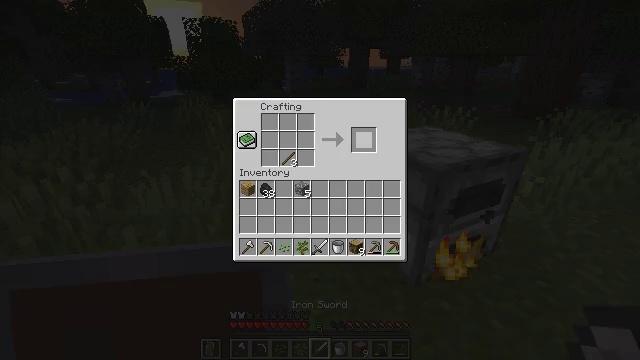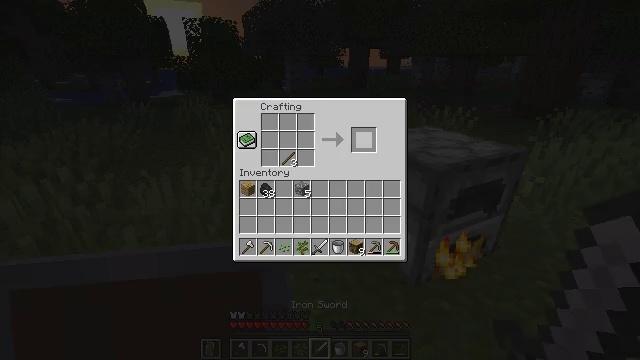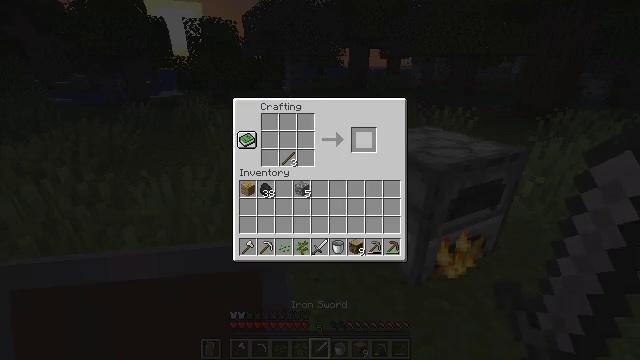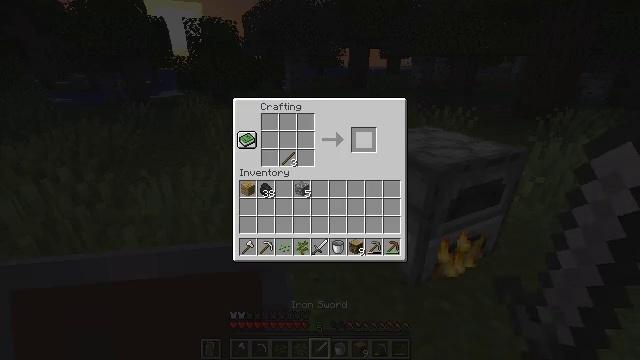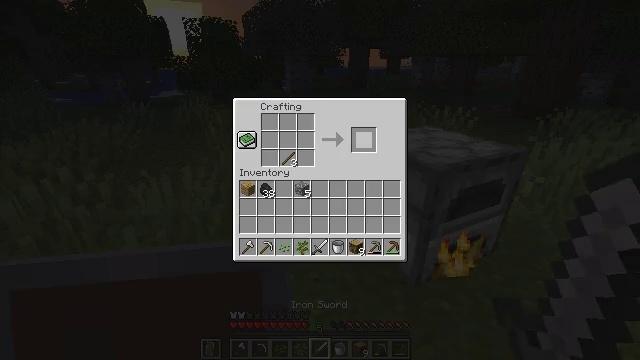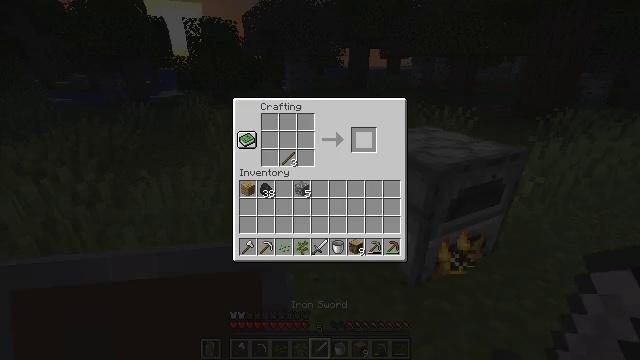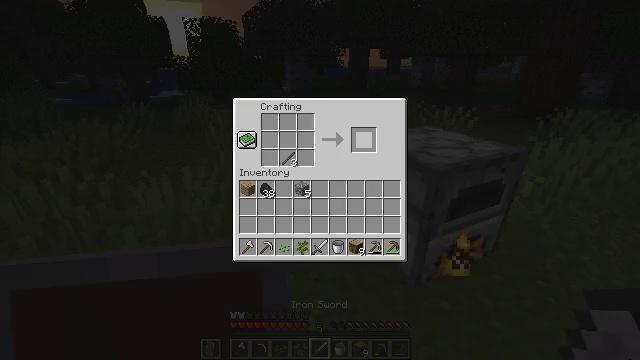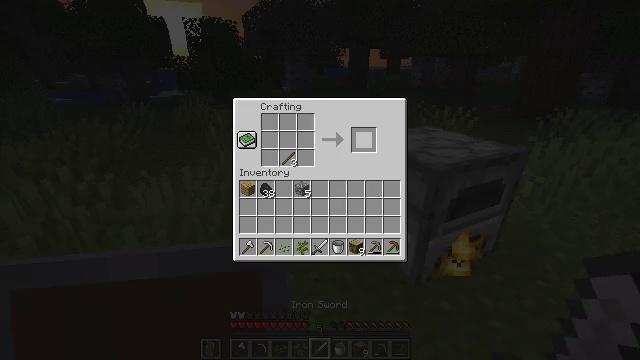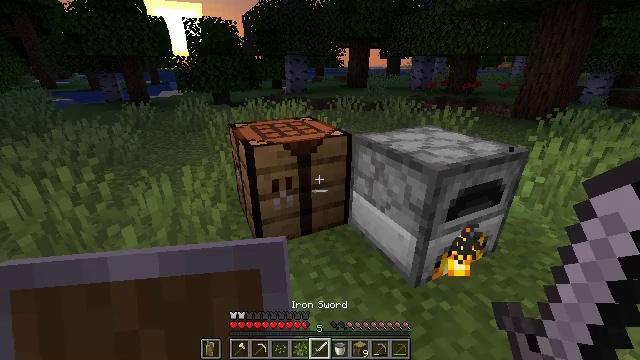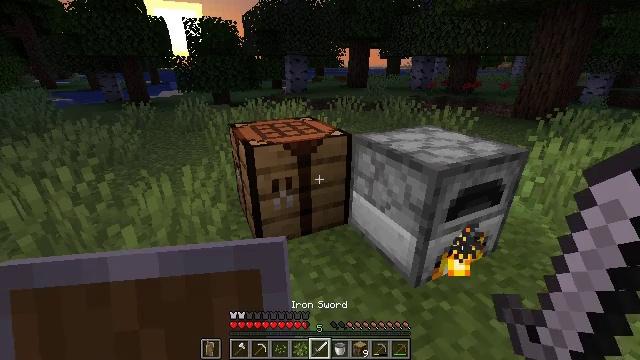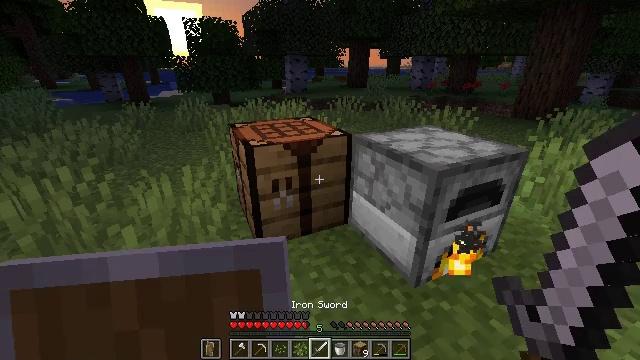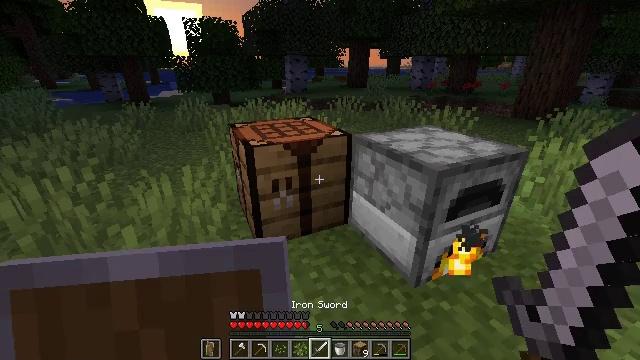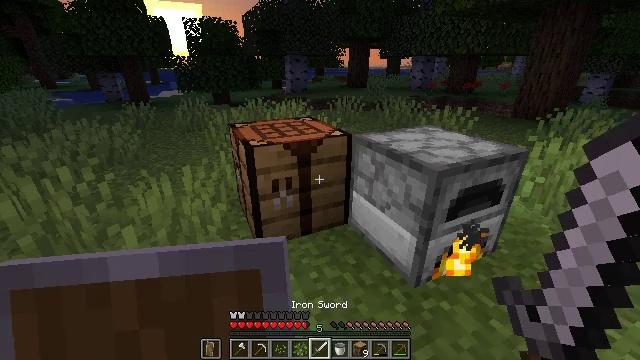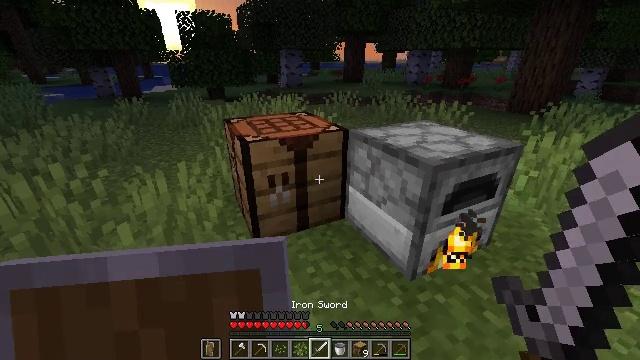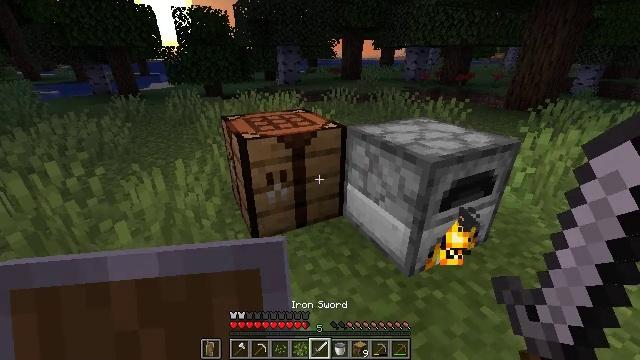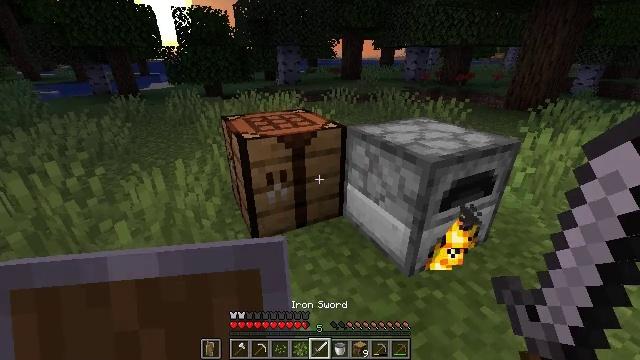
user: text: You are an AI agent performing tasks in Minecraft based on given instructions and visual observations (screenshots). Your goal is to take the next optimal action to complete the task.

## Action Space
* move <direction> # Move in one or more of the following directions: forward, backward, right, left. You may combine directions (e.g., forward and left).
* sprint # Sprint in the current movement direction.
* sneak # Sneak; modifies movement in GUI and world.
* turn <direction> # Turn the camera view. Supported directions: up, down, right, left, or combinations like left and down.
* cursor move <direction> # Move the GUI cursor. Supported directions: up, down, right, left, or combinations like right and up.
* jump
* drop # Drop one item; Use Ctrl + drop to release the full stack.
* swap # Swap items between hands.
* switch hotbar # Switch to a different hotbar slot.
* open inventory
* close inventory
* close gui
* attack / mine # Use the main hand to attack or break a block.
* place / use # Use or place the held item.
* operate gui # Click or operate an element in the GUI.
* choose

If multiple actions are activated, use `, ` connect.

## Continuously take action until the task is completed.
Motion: motion action
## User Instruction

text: Remove the furnace from its place.
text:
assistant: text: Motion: sneak, open gui
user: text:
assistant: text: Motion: sneak
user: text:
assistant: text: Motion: no_op
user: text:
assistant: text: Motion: no_op
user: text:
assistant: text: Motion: no_op
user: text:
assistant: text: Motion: no_op
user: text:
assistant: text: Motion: no_op
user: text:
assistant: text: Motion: no_op
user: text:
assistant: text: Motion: close gui
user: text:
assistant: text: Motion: open inventory
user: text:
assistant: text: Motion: no_op
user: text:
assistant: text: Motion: no_op
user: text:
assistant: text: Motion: turn down
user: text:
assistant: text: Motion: no_op
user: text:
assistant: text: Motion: no_op
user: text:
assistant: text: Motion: no_op
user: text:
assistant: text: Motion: turn right and down
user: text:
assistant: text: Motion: turn right and down
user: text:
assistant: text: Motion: turn right and down
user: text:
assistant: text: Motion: no_op
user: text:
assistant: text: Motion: no_op
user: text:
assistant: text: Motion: no_op
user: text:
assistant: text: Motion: no_op
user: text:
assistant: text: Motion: no_op
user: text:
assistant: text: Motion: no_op
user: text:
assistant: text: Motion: no_op
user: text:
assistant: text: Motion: no_op
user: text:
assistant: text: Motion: no_op
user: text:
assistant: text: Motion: no_op
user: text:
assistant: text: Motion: no_op